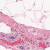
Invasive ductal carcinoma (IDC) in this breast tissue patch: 0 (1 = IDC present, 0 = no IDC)